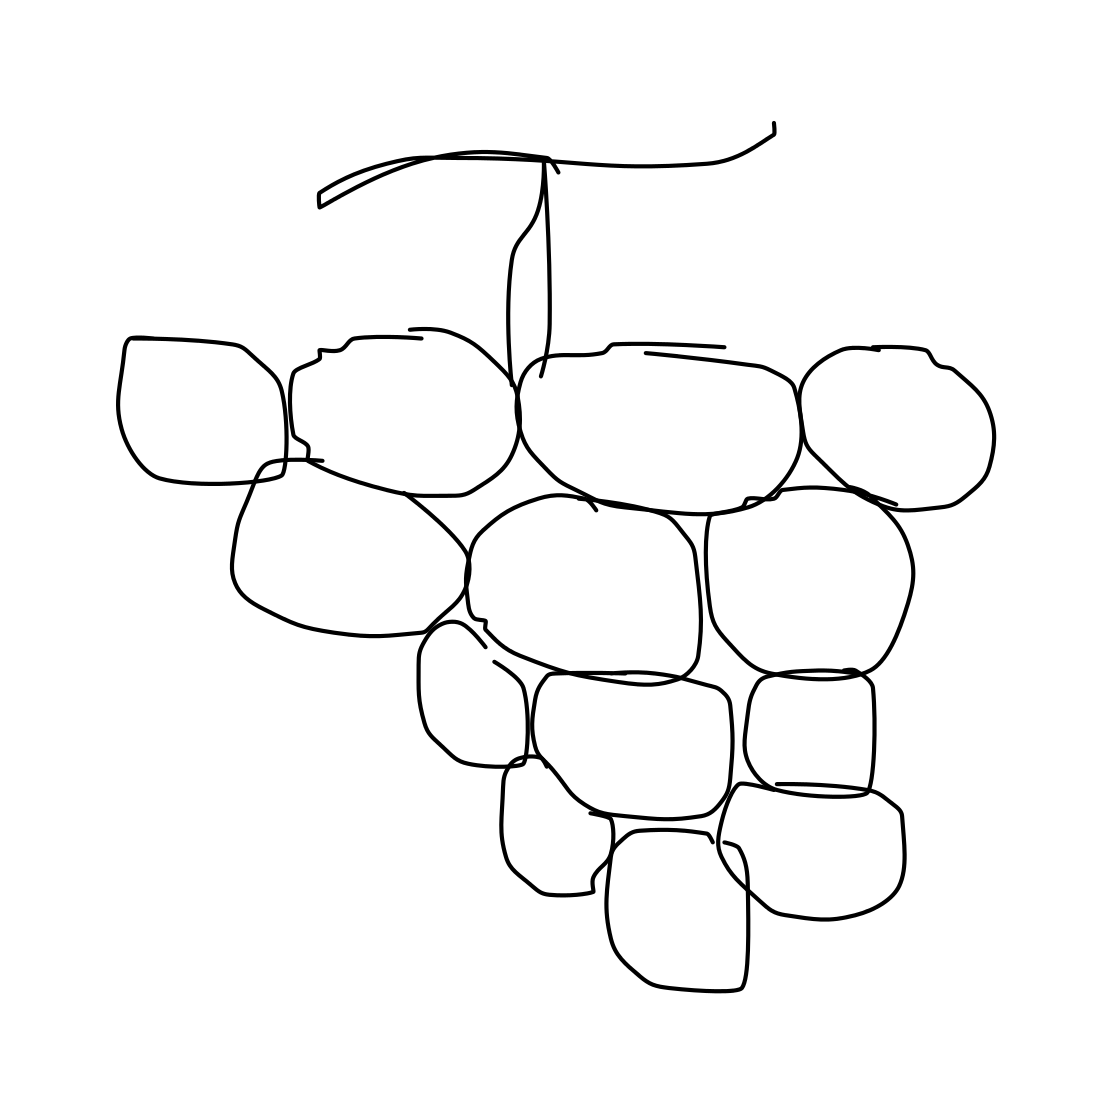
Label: grapes